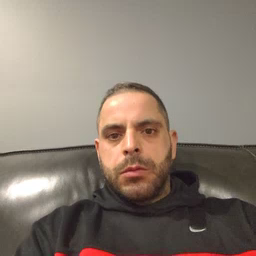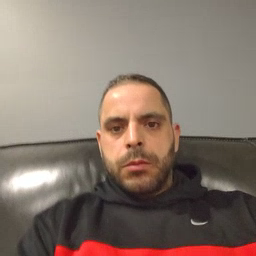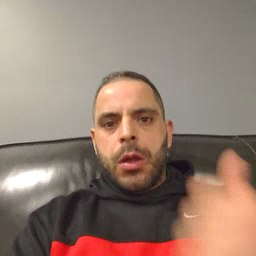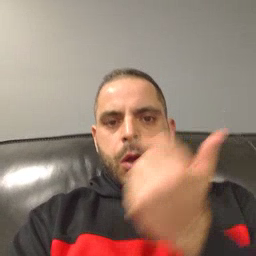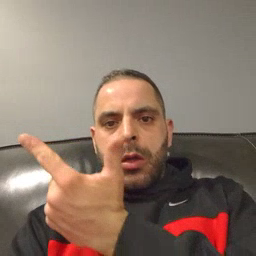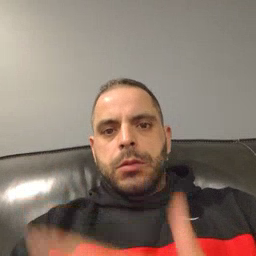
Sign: all